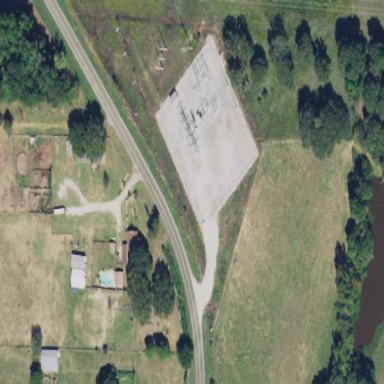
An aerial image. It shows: Power substation enclosed by fence.